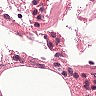
Metastatic tissue present: no